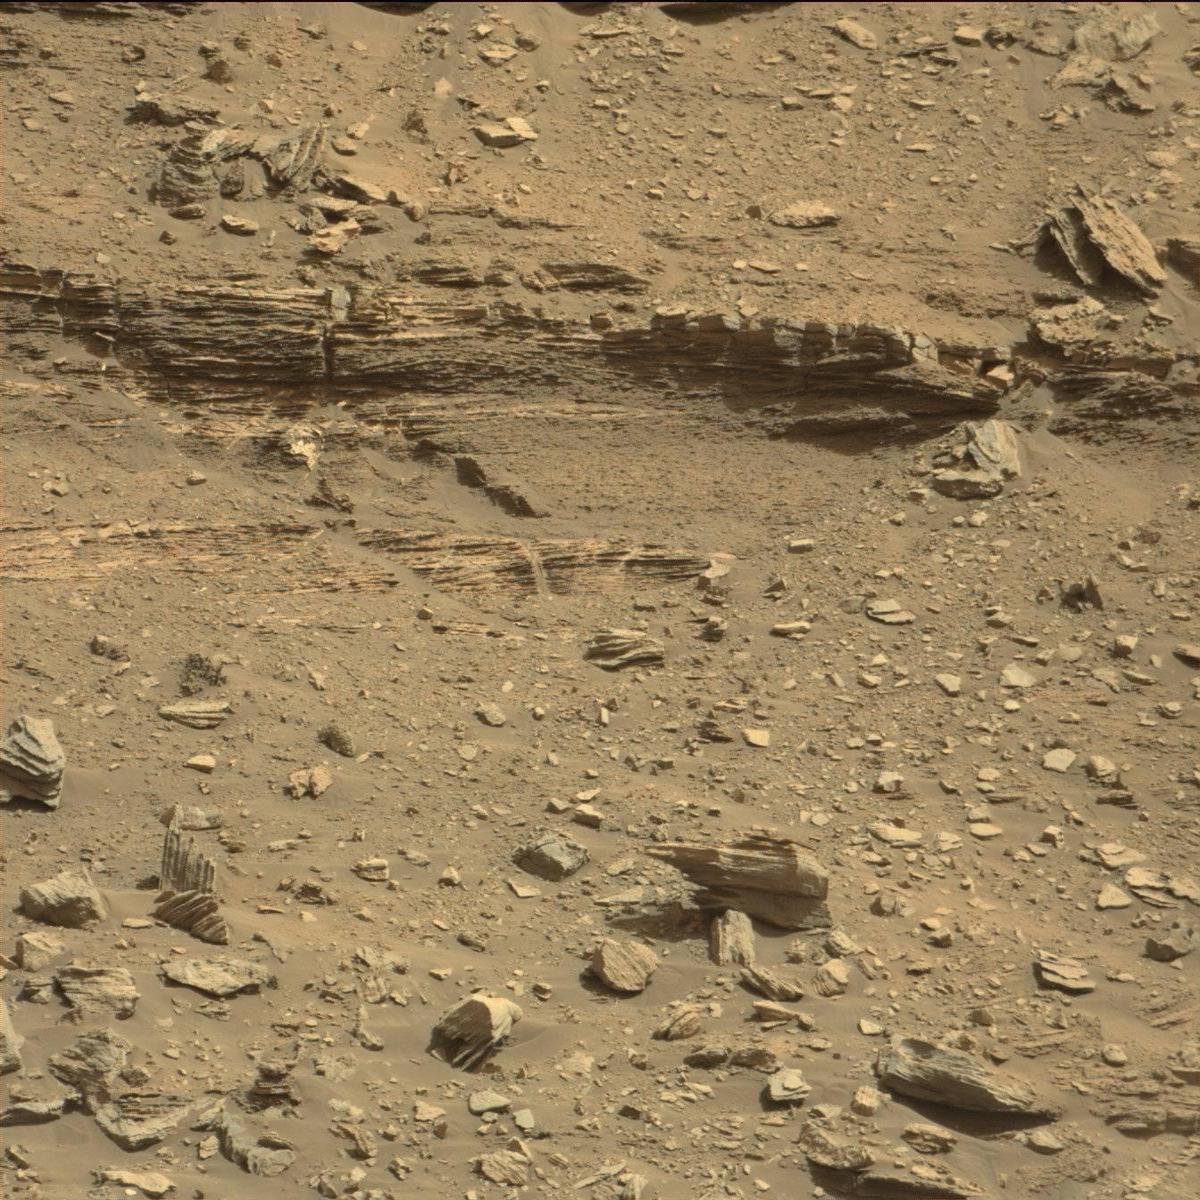
Terrain classes present: Bedrock, Sand / Soil